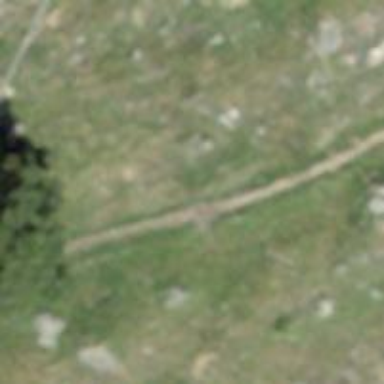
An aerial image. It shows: Ground path.